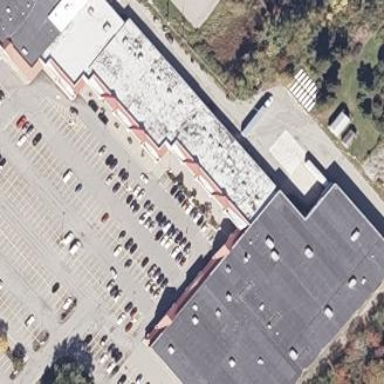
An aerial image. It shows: Retail building.